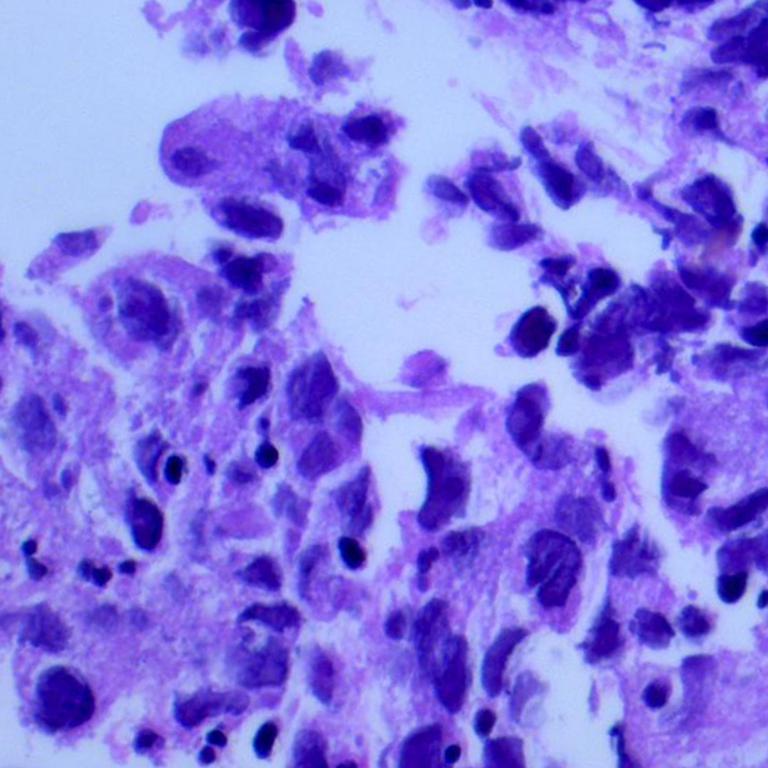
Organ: lung
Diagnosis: adenocarcinomas